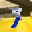
Label: 9